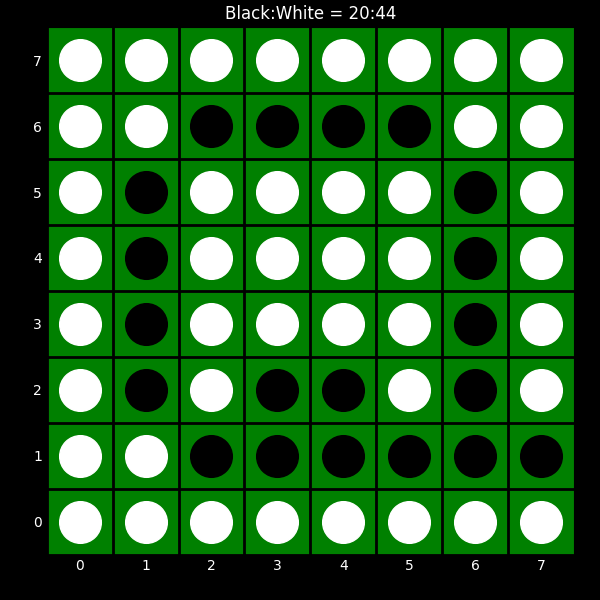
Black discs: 20
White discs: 44